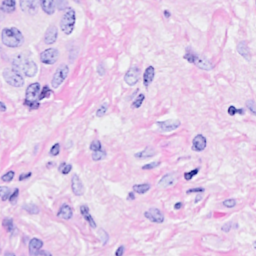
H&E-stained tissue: Breast